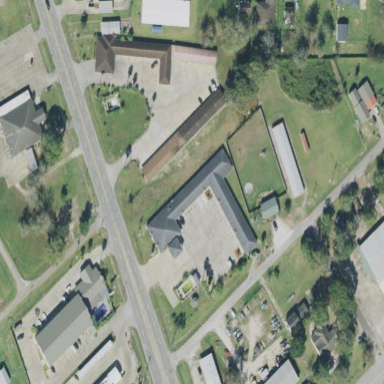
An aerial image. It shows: Motel building.